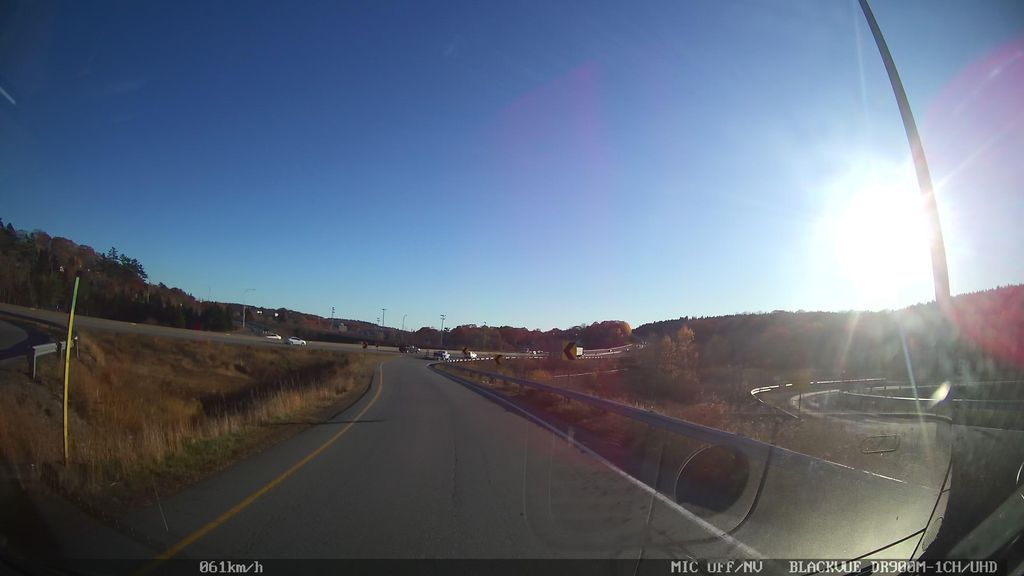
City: halifax